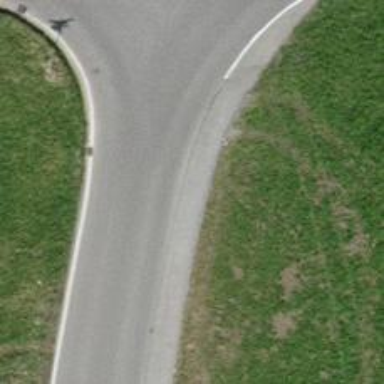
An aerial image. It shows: Asphalt sidewalk along the footway.